Question: I am trying to build my own implementation of a Binary Search Tree. I have pretty much everything working, I wanted to write a recursive method that prints the values in the tree in order. I used the following:
'''
void innerPrint(Node * node) {
if (node->getLeft() != NULL) innerPrint(node->getLeft());
cout << node->getValue() << " ";
if (node->getRight() != NULL) innerPrint(node->getRight());
}
'''
This is a private function, then the actual print function just calls this with my RootNode as the initial input. Below is my output. My question is, what causes this percent sign to appear? I've had a similar problem in the past, where everything that needs to be printed is done, but also this % appears at the end.
but I can't figure out why this is sometimes printed to the screen.

EDIT:
'''
class BinarySearchTree {
private:
// Inner class Node, node contains a comprable value and pointers to other Node
class Node {
private:
int value;
Node * left = NULL;
Node * right = NULL;
Node * parent = NULL;
public:
// Getter, setter methods for Node
};
Node * root; // This is the top node of the tree
public:
BinarySearchTree (int value) {
root = new Node(value);
}
};
'''
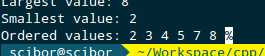
Answer: what @dabhaid said. this is most surely your prompt getting printed on the same line because your output does not end with '
'. this is my zsh, with the verbiage in prompt edited out:
'''
crap > printf "hey
"
hey
crap > printf "hey"
hey%
crap >
'''